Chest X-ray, PA view. Patient: 58 years old, sex F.
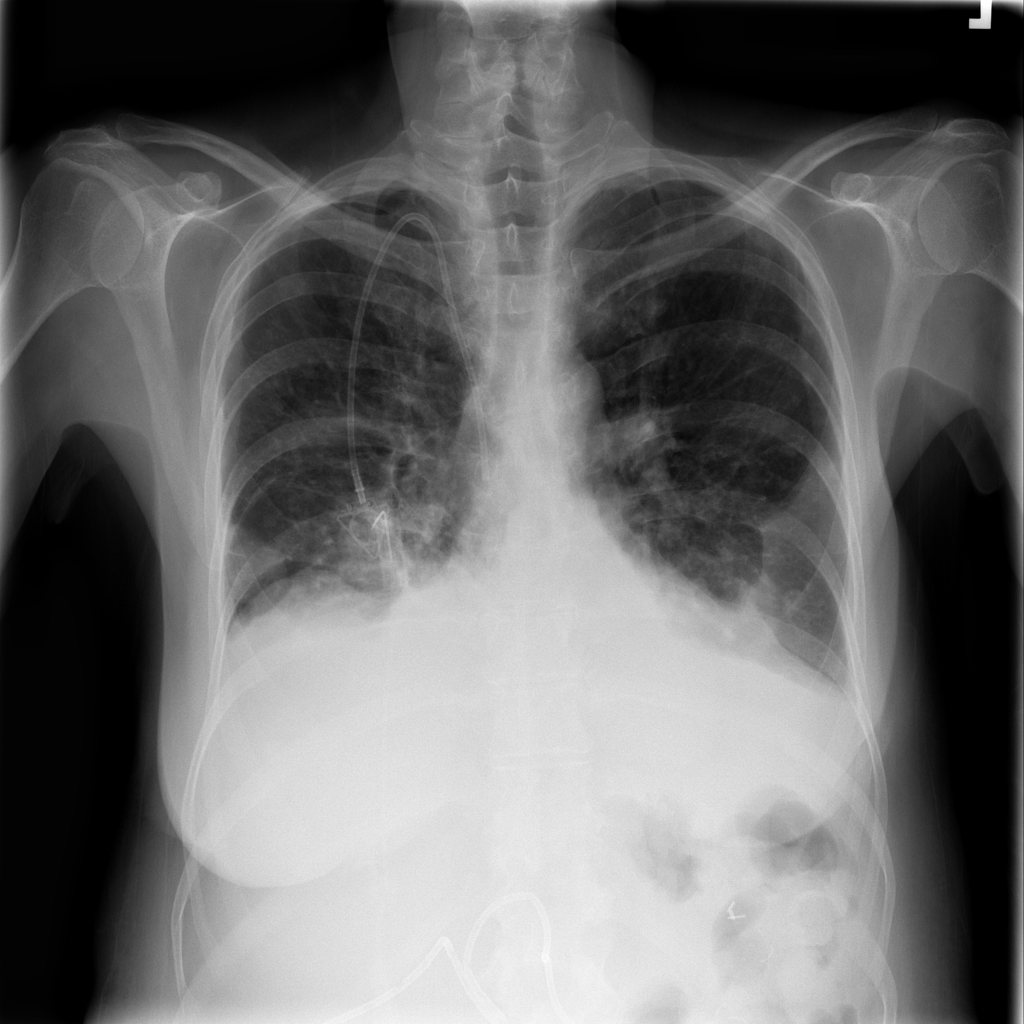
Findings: Atelectasis, Effusion, Infiltration